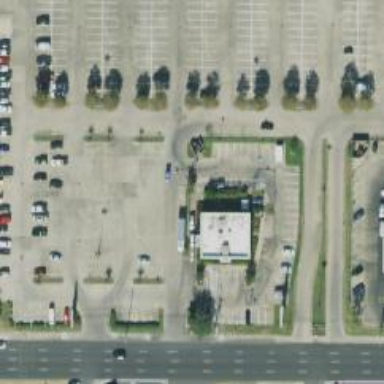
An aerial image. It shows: Parking space is available.